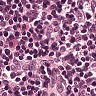
Metastatic tissue present: no